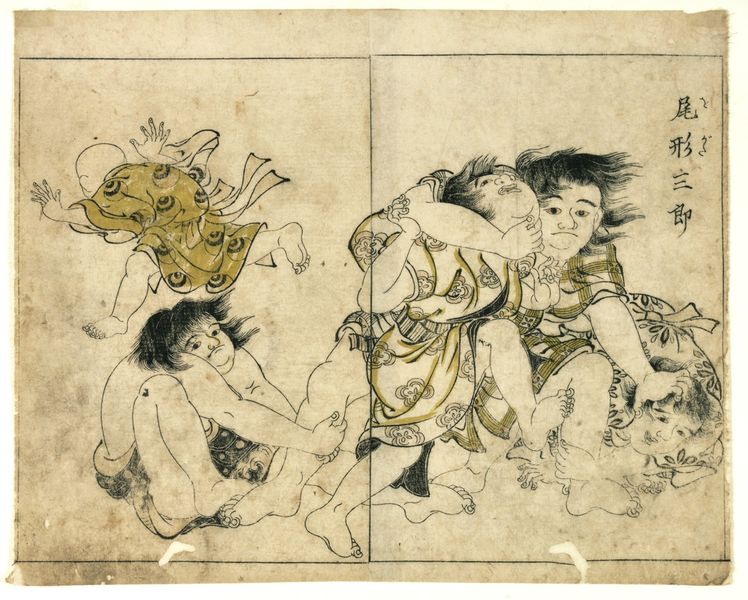
Titel: Ogata Saburo, Doppelseite aus dem Buch: Ehon komyo futaba gusa gekan
Künstler: Tsukioka Settei
Standort: Hamburg
Institution: Museum für Kunst und Gewerbe Hamburg
Schlagwörter: kind, kinder, holzschnitt, druckgraphik, druckgrafik, zeit, kinderbild, handkoloriert, edo, farbspuren, reproduktionen, kinderdarstellung, druckerzeugnisse, handkolorierung, sich raufend